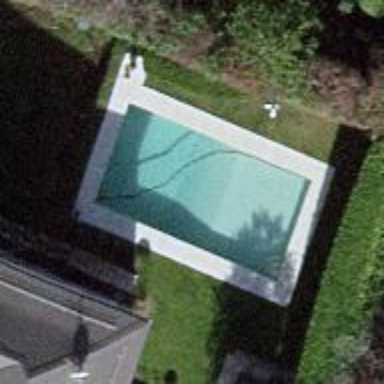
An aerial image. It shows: Swimming pool located in leisure land.